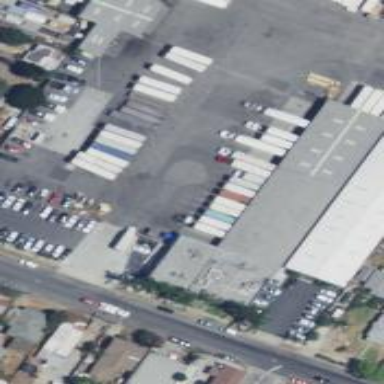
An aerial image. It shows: Warehouse building.